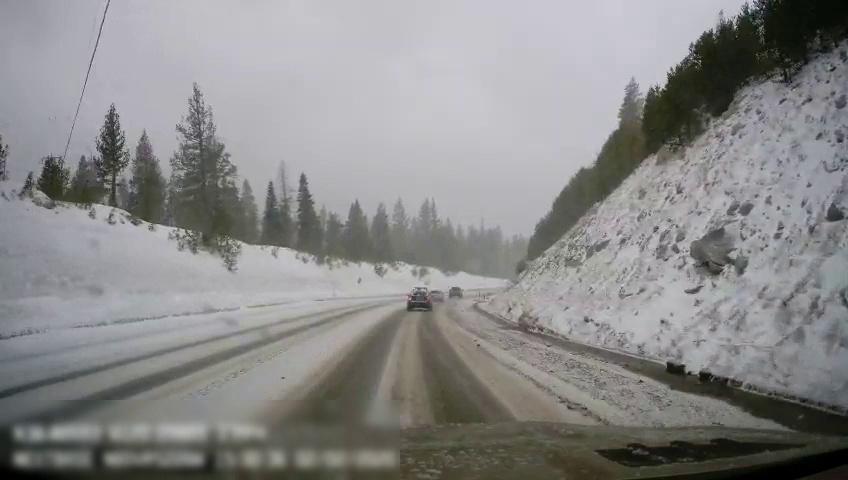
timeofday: Day
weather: Snowy
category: Drivable Space
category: Vehicles | SUV
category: Vehicles | Car
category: Vehicles | SUV